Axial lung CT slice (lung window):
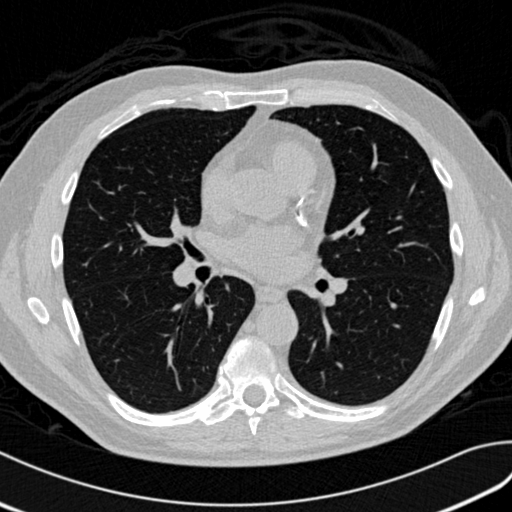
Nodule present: no